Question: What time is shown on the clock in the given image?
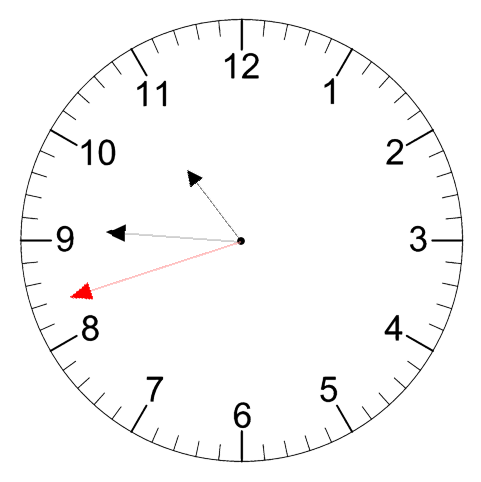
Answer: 10:45:42